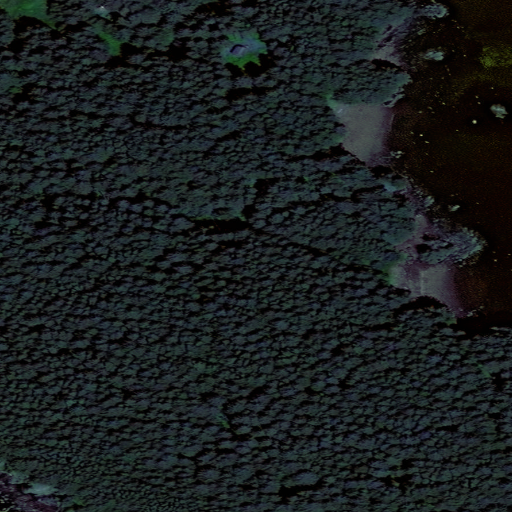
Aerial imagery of island in Alaska named Nelson Island containing only unknown